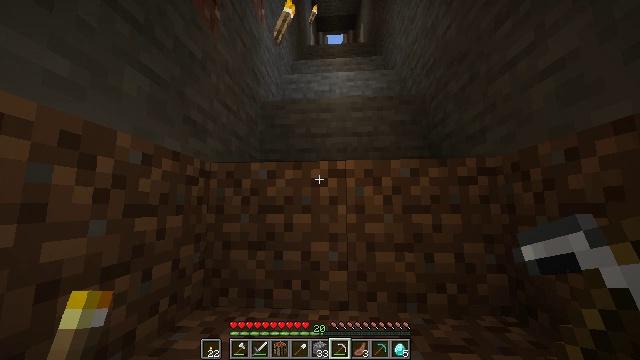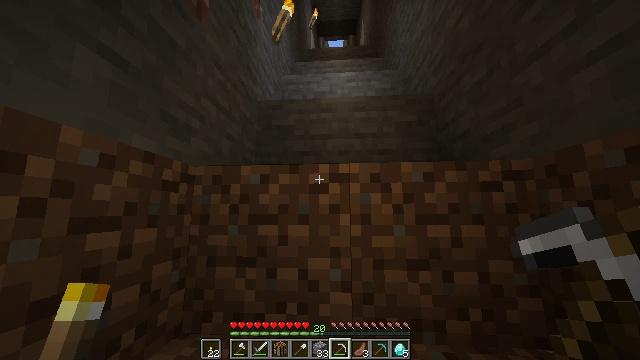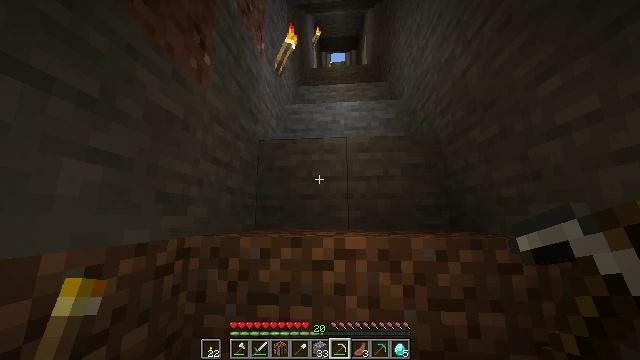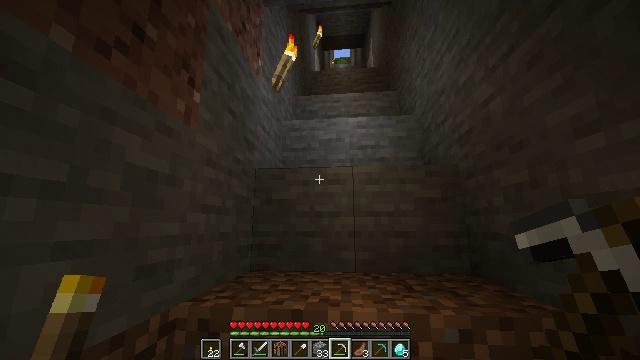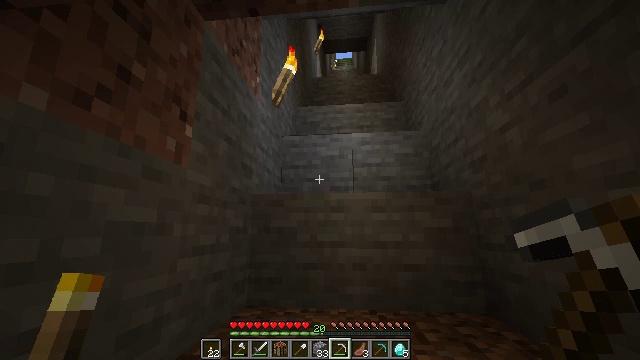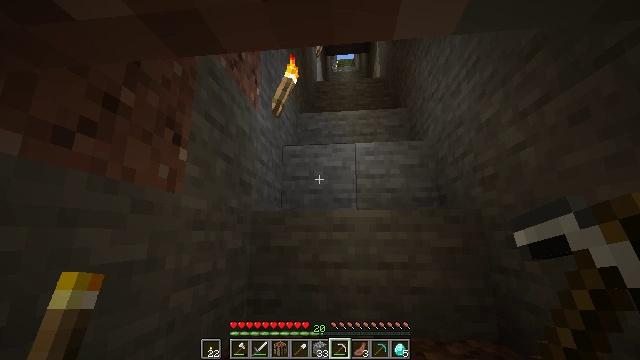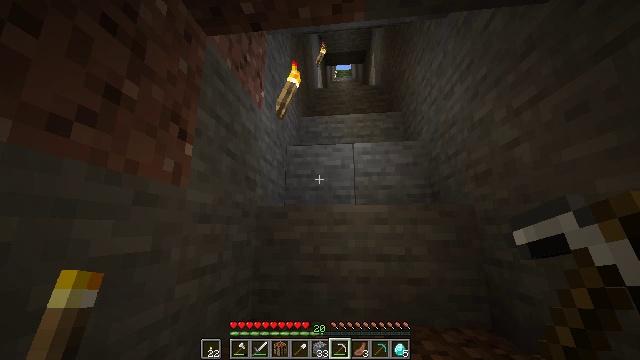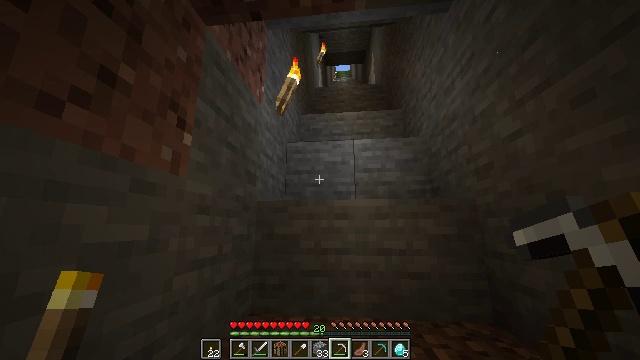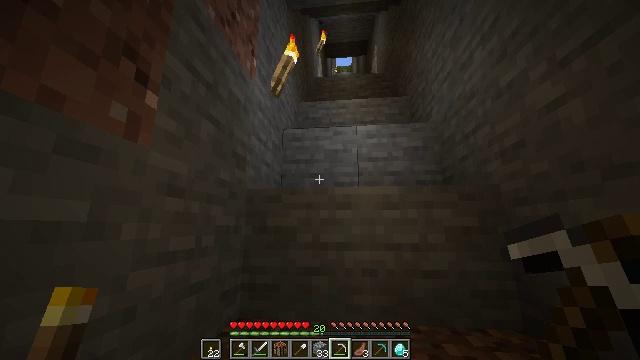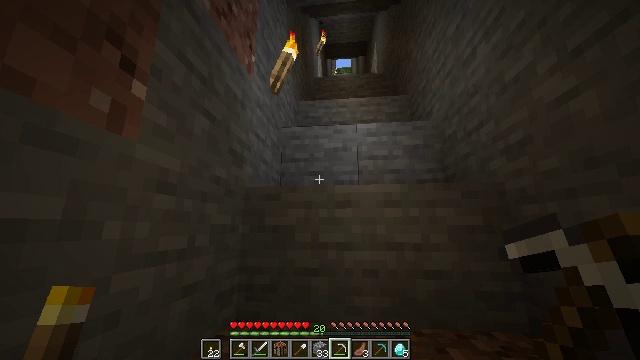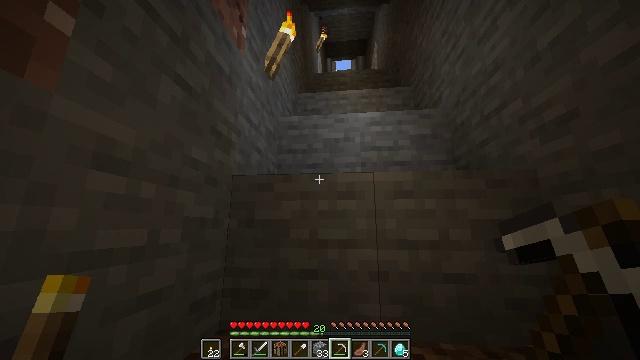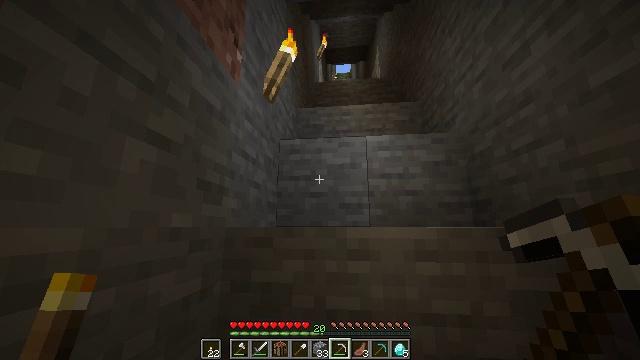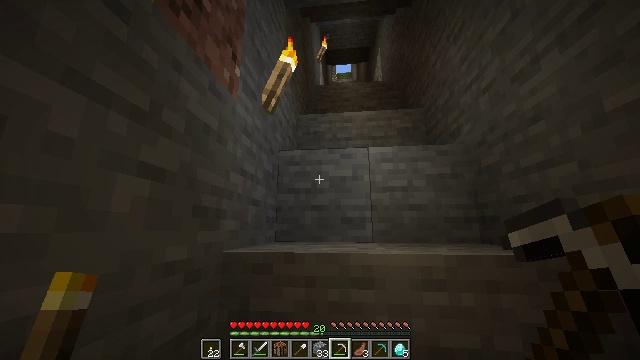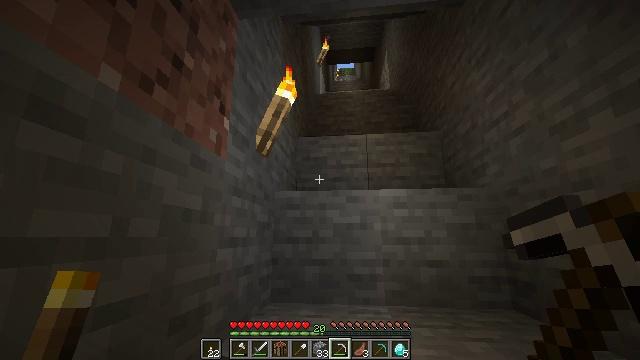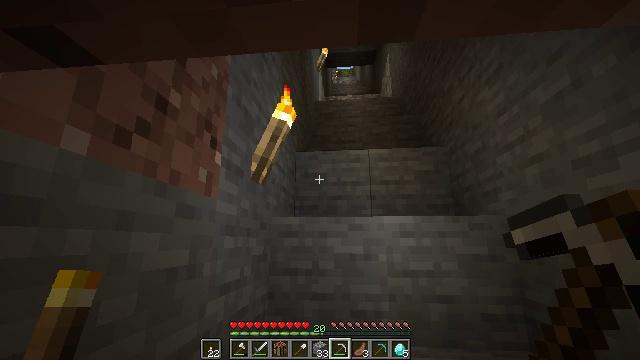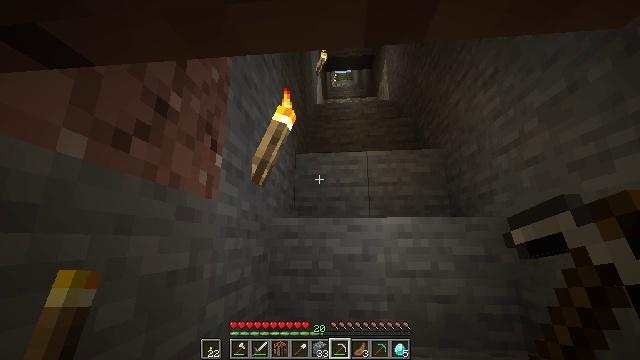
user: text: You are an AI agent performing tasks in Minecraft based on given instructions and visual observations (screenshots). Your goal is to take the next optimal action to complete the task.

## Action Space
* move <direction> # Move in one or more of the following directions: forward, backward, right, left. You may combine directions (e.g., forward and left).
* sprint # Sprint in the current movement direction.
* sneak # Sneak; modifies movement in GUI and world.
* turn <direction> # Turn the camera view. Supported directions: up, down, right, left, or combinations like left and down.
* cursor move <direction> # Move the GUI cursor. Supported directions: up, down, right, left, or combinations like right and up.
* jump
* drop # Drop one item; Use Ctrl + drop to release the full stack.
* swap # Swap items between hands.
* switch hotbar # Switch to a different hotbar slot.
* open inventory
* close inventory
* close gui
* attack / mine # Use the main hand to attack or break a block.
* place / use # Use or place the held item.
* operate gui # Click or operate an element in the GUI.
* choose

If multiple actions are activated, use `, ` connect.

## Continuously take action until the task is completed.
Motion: motion action
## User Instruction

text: Break the blast furnace block.
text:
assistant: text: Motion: move forward, sprint, turn up, jump
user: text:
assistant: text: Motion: move forward, sprint, turn up, jump
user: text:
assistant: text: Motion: move forward, sprint, jump
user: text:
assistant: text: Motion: move forward, sprint, jump
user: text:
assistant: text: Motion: move forward, sprint, jump
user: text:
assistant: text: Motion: move forward, sprint, jump
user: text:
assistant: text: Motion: move forward, sprint, jump
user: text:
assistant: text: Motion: move forward, sprint, jump
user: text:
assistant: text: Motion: move forward, sprint, jump
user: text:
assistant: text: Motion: move forward, sprint, jump
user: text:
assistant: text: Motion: move forward, sprint, jump
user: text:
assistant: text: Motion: move forward, sprint, jump
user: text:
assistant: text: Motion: move forward, sprint, jump
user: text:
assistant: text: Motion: move forward, sprint, jump
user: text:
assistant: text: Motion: move forward, sprint, jump
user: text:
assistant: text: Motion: move forward, sprint, jump
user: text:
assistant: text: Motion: move forward, sprint, jump
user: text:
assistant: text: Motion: move forward, sprint, jump
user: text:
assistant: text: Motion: move forward, sprint, jump
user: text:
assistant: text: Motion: move forward, sprint, jump
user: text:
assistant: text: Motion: move forward, sprint, jump
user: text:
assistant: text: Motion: move forward, sprint, jump
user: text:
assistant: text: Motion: move forward, sprint, jump
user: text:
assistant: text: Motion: move forward, sprint, jump
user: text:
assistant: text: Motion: move forward, sprint, turn right, jump
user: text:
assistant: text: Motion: move forward, sprint, turn right, jump
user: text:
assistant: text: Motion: move forward, sprint, turn right, jump
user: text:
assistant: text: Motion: move forward, sprint, turn right, jump
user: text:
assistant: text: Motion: move forward, sprint, jump
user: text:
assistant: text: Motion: move forward, sprint, turn right, jump